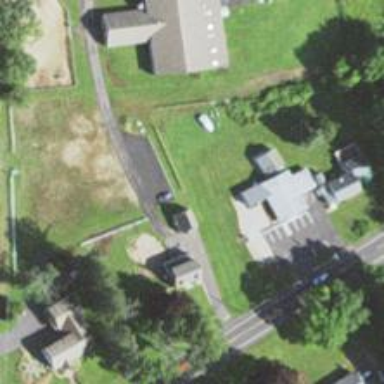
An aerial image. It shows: Driveway.